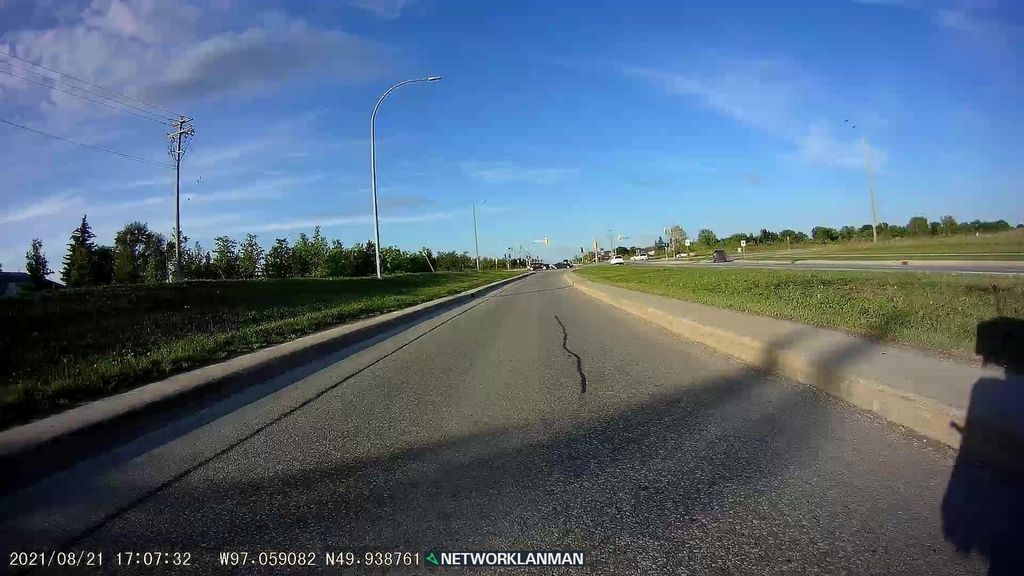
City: winnipeg